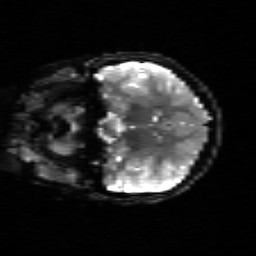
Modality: sbref
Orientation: coronal
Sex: female
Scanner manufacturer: siemens
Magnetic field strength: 3 T
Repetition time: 5 s
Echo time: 0.071 s